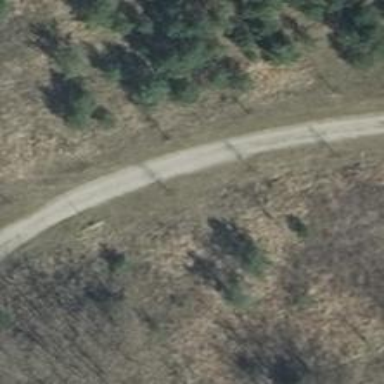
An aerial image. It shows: Dirt track road.